Field crop: tomato
Growth stage: 2
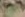
Species: solanum